Question: Here's a CSS brainteaser for you. I want to create a border with just the corners around a text field, like the image below:

I thought about creating 2 rectangle divs, one with blue border and the other white and then overlaying them, but this didn't seem very elegant (e.g. it wouldn't work well if I wanted to vary the background).
Any ideas how else I might do this?
Here's the HTML:
'''
<div class="blue white1 white">text</div>
.blue {
border: blue 4px solid;
etc..
}
'''
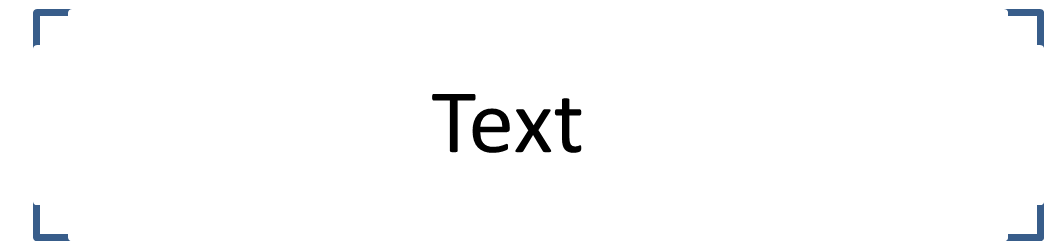
Answer: Using one div, and one node for targeting. <URL>
HTML:
'''
<div class="blue white1 white"><p>Text</p></div>
'''
CSS:
'''
.blue {position:relative;width:400px;height:300px;}
.blue:before, .blue:after, .blue>:first-child:before, .blue>:first-child:after {
position:absolute;
width:80px; height: 80px;
border-color:blue;
border-style:solid;
content: ' ';
}
.blue:before {top:0;left:0;border-width: 4px 0 0 4px}
.blue:after {top:0;right:0;border-width: 4px 4px 0 0}
.blue>:first-child:before {bottom:0;right:0;border-width: 0 4px 4px 0}
.blue>:first-child:after {bottom:0;left:0;border-width: 0 0 4px 4px}
'''